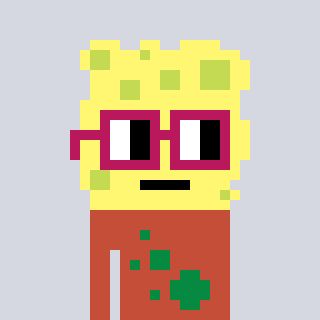
a pixel art character with square dark red glasses, a sponge-shaped head and a rust-colored body on a cool background